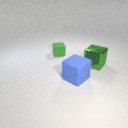
large blue rubber cube to the right of small green rubber cube